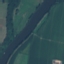
Label: River